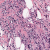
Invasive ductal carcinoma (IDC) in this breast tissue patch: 1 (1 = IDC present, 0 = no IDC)